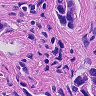
Metastatic tissue present: yes